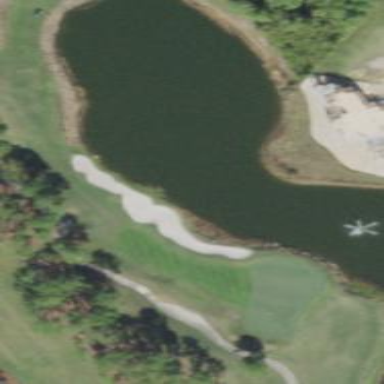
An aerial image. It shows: Golf bunker filled with sandy terrain.